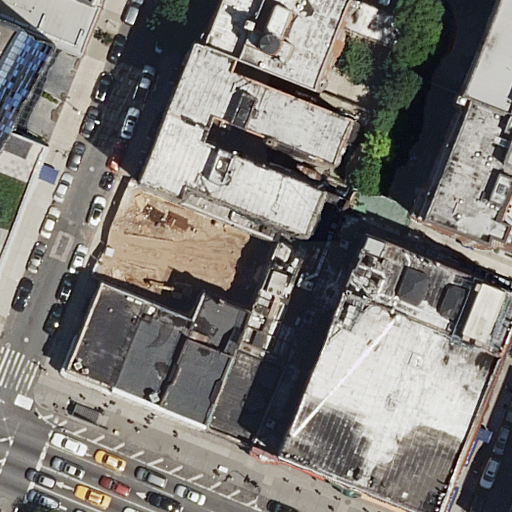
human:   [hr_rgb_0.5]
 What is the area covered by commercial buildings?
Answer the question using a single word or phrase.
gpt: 0m2

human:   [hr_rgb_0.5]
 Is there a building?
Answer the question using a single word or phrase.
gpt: yes

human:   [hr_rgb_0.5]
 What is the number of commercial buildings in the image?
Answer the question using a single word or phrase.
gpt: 0

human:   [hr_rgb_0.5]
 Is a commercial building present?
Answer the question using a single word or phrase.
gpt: no

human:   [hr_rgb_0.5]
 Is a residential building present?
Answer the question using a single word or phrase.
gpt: yes

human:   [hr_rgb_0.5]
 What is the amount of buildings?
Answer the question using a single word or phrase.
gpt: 14

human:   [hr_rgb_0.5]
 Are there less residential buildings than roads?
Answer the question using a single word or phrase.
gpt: no

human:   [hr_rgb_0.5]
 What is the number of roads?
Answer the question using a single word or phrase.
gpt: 4

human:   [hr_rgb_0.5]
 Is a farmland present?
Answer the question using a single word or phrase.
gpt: no

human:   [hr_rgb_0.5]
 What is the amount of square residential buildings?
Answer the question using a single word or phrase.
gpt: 0

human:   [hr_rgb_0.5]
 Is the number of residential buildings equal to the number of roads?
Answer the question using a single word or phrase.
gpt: no

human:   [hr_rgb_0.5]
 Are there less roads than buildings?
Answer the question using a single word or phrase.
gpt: yes

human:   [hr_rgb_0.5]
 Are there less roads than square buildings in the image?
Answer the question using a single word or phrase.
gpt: no

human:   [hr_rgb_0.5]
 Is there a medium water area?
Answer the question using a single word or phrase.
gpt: no

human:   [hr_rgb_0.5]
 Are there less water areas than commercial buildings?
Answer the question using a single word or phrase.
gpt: no

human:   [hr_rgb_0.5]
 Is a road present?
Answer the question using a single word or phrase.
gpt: yes

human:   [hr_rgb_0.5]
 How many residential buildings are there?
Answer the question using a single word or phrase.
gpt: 14

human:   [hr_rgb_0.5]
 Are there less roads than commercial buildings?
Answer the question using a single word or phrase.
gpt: no

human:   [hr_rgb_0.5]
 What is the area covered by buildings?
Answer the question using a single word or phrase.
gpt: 5706m2

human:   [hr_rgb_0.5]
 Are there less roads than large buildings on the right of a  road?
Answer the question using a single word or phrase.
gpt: no

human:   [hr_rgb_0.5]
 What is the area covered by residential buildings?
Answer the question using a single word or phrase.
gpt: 5706m2

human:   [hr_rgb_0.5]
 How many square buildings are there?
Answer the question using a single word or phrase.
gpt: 0

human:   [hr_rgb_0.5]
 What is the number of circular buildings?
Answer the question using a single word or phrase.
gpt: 0

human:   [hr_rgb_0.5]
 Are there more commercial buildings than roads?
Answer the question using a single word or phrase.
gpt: no

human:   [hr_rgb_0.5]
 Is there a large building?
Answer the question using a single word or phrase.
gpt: yes

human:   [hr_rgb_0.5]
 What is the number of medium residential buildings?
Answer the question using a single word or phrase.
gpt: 10

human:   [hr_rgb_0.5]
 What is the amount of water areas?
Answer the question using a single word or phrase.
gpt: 0

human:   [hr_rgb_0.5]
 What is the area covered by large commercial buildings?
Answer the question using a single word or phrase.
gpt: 0m2

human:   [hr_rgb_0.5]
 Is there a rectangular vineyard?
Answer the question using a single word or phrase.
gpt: no

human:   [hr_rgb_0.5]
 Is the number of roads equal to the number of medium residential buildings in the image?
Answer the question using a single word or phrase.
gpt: no

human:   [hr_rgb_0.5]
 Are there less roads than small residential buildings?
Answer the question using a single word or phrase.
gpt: no

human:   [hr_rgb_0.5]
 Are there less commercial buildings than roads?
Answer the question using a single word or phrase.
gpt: yes

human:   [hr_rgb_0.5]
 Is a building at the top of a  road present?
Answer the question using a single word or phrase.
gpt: yes

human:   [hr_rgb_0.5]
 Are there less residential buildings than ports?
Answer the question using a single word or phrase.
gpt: no

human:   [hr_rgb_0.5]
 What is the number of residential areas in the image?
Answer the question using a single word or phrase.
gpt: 0

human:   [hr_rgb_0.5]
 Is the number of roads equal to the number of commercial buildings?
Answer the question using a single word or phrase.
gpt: no

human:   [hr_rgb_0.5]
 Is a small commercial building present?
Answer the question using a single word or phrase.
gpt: no

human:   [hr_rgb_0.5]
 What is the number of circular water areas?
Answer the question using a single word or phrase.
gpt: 0

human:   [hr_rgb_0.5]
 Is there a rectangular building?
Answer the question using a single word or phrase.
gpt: yes

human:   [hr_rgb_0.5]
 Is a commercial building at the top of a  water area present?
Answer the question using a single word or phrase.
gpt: no

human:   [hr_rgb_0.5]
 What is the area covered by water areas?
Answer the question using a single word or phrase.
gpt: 0m2

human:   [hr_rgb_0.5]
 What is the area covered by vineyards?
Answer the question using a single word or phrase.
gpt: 0m2

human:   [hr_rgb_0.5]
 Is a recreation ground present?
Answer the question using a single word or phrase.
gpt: no

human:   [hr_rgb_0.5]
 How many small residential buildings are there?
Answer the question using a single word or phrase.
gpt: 2

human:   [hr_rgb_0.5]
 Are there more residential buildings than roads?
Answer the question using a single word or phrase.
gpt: yes

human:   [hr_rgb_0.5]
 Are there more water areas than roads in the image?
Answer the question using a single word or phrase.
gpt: no

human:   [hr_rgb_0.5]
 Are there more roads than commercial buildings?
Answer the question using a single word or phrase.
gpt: yes

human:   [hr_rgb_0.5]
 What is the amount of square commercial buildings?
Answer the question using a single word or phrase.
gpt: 0

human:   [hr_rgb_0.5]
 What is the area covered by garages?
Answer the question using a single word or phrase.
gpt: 0m2

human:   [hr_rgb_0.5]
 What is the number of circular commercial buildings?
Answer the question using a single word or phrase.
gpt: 0

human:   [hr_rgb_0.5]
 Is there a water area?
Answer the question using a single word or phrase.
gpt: no

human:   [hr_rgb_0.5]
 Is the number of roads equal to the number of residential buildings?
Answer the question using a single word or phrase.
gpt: no

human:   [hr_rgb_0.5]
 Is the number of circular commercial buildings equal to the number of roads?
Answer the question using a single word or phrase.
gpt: no

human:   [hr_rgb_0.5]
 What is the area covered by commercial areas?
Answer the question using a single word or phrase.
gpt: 0m2

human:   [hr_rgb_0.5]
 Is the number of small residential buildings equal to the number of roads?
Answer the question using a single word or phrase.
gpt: no

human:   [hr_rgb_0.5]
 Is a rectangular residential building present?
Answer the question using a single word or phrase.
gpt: yes

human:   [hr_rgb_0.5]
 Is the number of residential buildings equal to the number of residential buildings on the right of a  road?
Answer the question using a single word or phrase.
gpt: no

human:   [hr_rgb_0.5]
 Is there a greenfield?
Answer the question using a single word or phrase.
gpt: no

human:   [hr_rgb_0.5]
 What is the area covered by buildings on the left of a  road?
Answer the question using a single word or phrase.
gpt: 3851m2

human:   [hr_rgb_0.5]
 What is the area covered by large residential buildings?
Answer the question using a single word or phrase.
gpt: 2598m2

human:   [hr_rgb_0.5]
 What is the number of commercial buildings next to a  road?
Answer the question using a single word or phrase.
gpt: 0

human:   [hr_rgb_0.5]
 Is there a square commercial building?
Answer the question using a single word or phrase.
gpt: no

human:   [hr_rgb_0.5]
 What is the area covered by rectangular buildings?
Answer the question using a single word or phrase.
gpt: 2322m2

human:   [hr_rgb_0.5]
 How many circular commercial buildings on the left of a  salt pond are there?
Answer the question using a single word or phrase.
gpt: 0